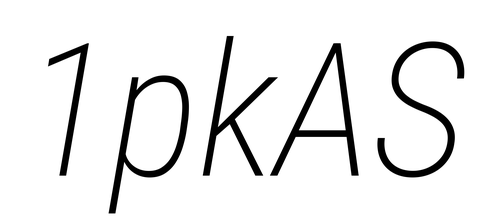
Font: Roboto-Italic_Condensed_ExtraLight_Italic